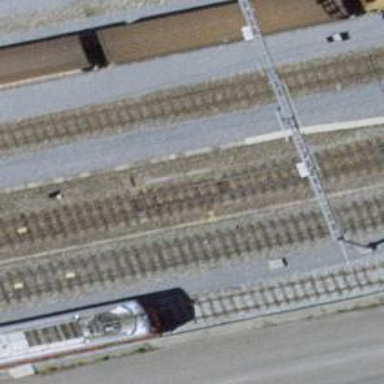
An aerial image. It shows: Single-track railway with electrified contact lines.